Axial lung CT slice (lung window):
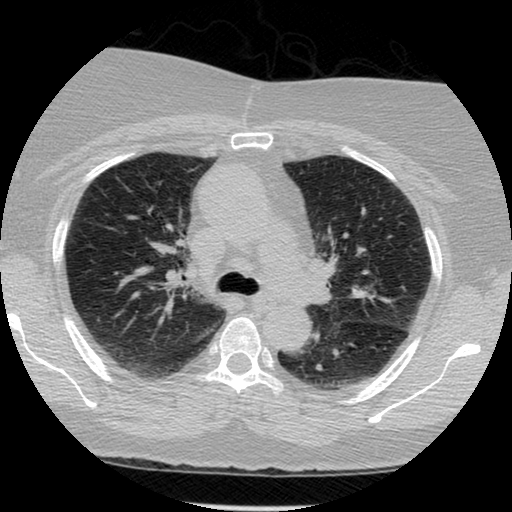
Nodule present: no